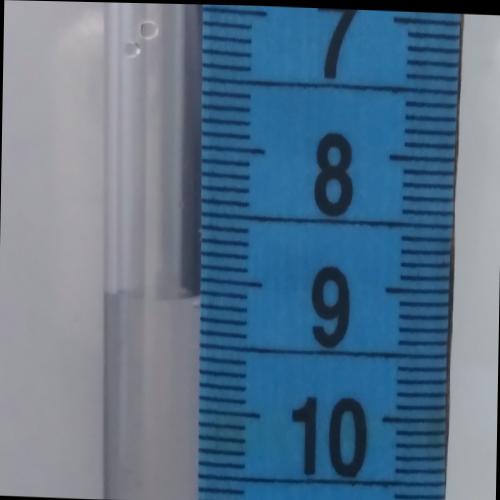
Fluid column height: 9.2 cm